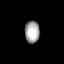
Tissue: lung
Cell type: Endothelial cells
Senescence score: 0.6045
Nuclear area (px): 319
Mean DAPI intensity: 163.846